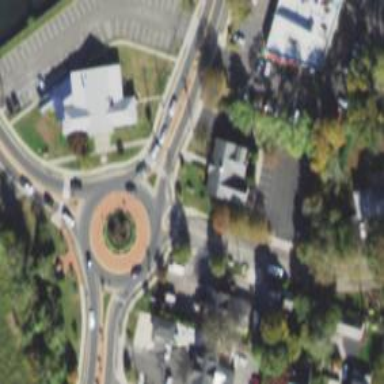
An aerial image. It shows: Primary highway with asphalt surface leading to roundabout.